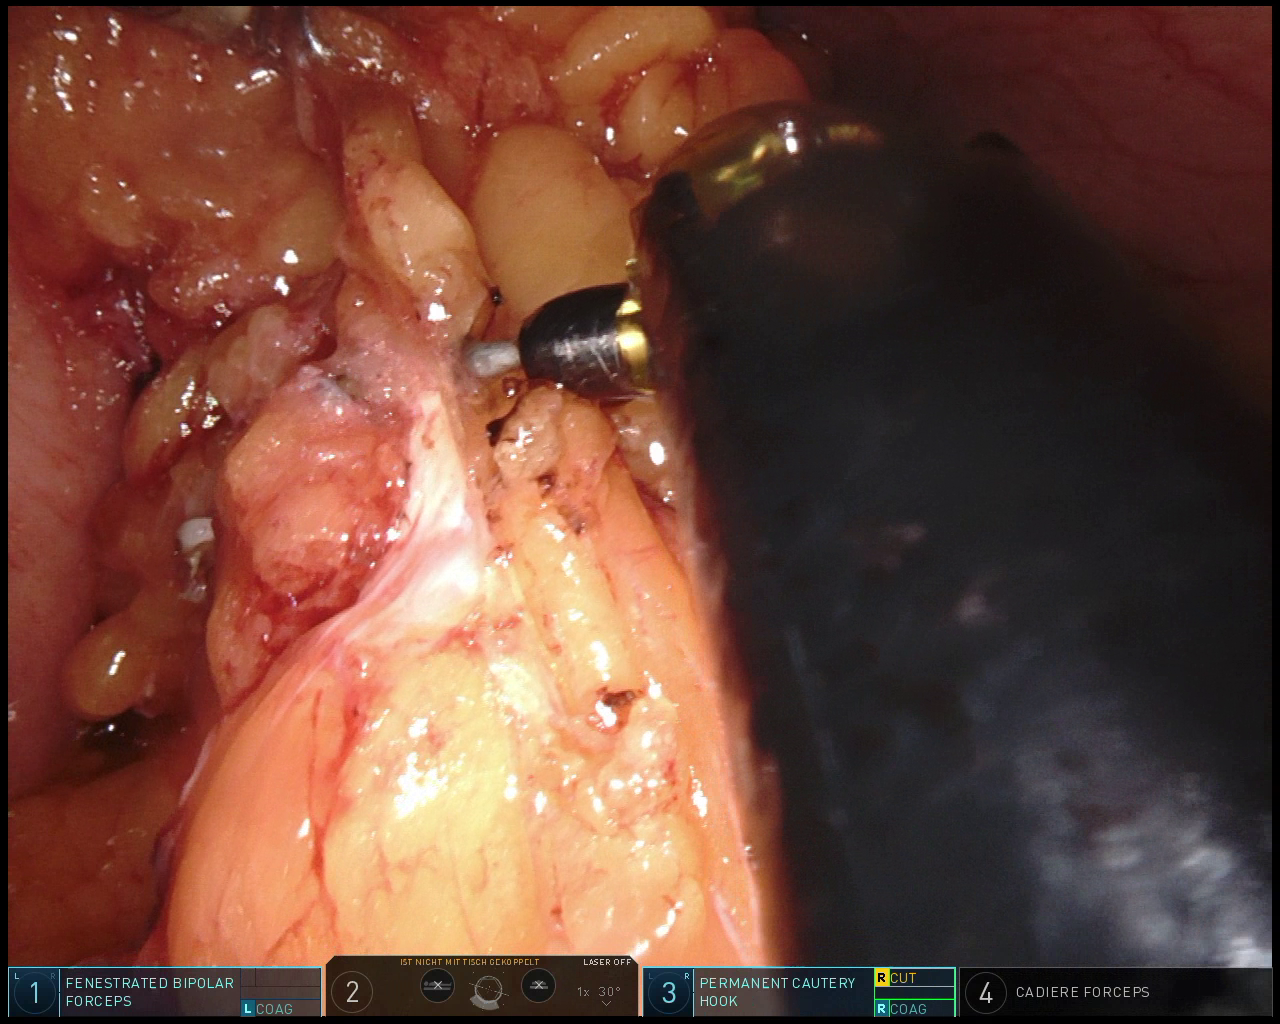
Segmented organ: abdominal_wall
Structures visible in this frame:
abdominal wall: yes
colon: no
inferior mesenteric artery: no
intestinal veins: no
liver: no
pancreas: no
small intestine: no
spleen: no
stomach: yes
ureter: no
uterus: no
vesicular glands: no